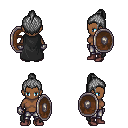
a pixel art fantasy rpg character, female body template, human, dark skin, black cape, metal pants, gray short topknot hairstyle, metal gloves, maroon shoes, shield, four views (front, back, left, right), 2x2 character sprite sheet, small pixel art, hard edges, no anti-aliasing